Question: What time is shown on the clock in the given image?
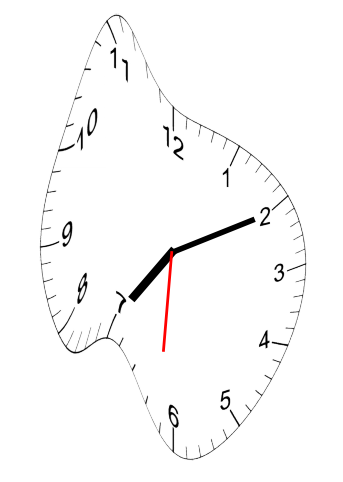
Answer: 07:10:31